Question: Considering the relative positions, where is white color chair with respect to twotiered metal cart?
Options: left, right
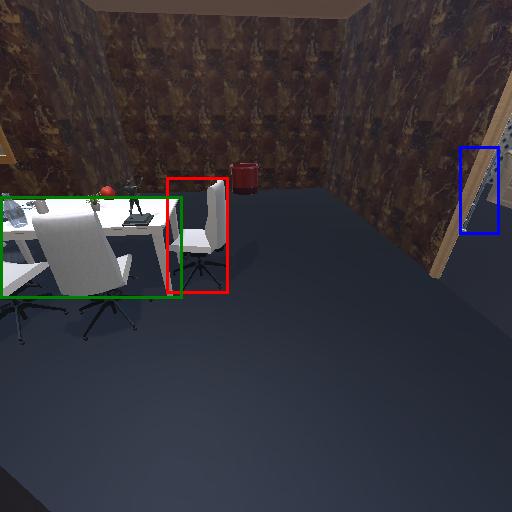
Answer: left